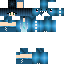
A male human skin with medium skin, wearing brown long hair dressed in a blue tshirt and blue pants, featuring a closed mouth.